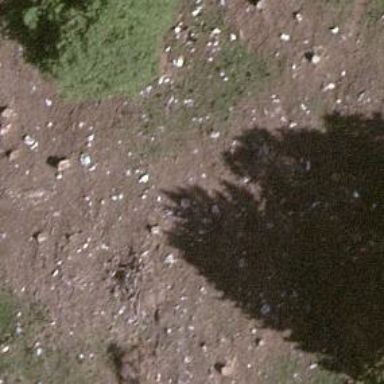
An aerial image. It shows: Single tag "natural: tree."